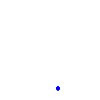
Particle: pion